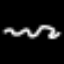
Label: squiggle